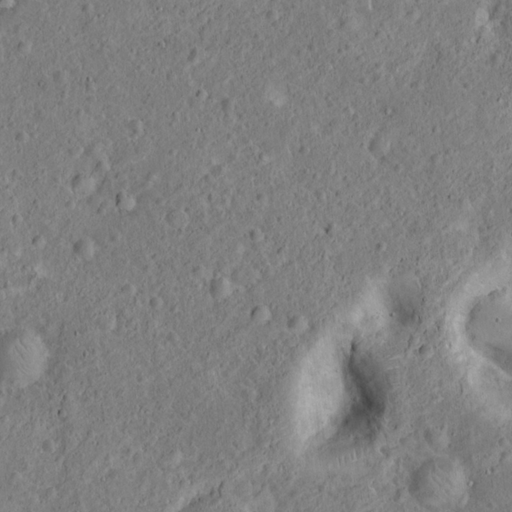
Objects detected: cone, cone, cone